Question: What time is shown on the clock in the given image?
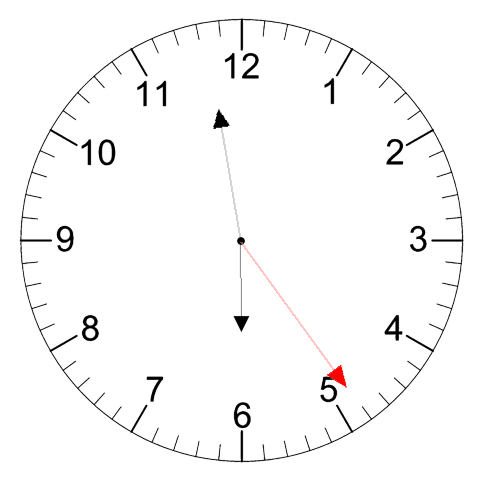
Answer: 05:58:24